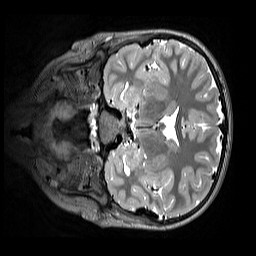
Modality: T2w
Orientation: coronal
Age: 11
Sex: male
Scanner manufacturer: siemens
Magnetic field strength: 3 T
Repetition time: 3.2 s
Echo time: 0.408 s